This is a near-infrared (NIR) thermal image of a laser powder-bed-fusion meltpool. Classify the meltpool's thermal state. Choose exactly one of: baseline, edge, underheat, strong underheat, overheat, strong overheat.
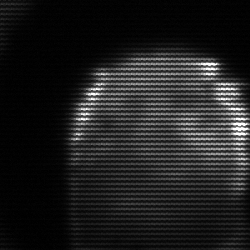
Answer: edge